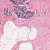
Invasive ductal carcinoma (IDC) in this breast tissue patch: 0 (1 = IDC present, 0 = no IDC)